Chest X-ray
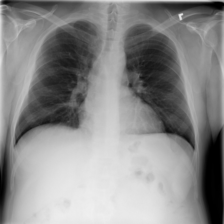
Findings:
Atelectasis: negative
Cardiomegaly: negative
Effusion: negative
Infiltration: positive
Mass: negative
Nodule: negative
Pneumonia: negative
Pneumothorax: negative
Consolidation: negative
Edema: negative
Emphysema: negative
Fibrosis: negative
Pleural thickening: negative
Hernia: negative